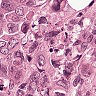
Metastatic tissue present: yes